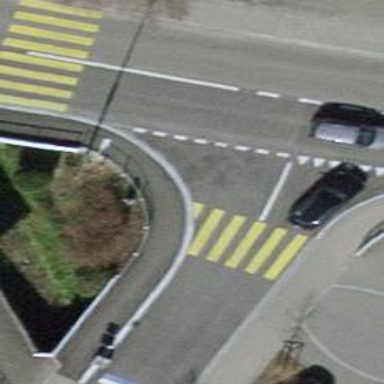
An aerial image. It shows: Marked zebra crossing on the road.